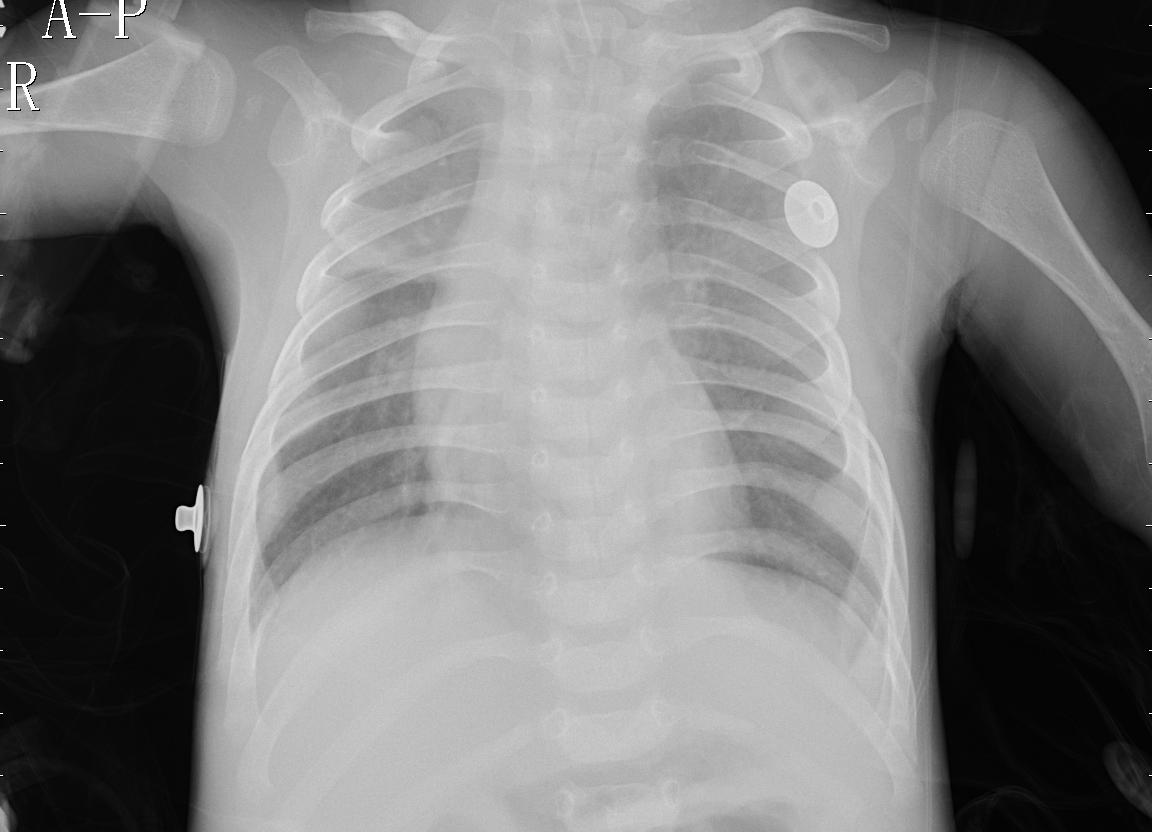
Diagnosis: PNEUMONIA